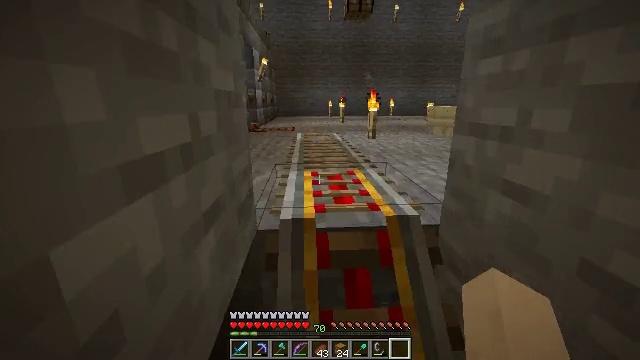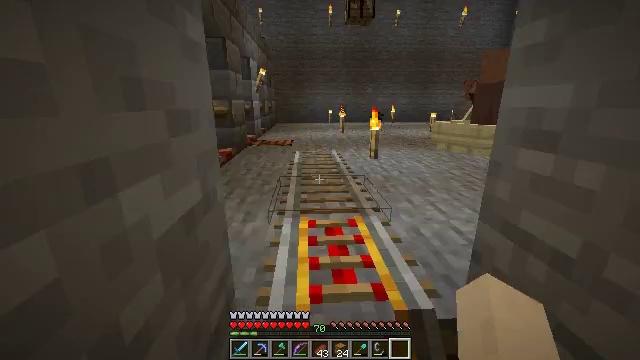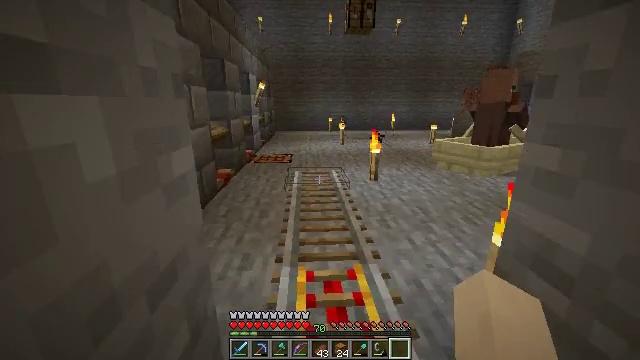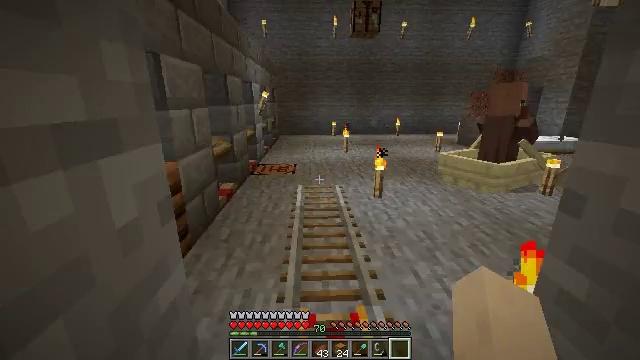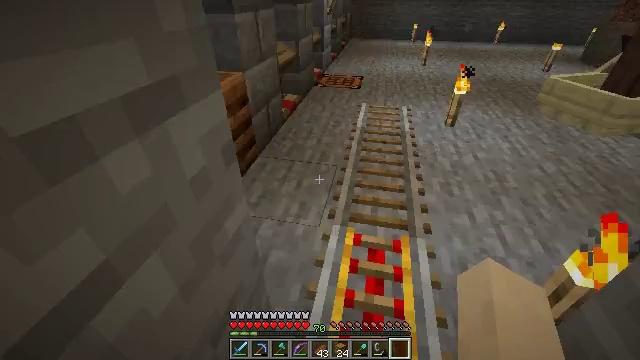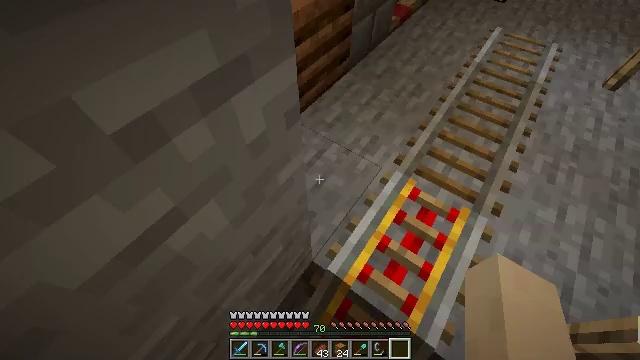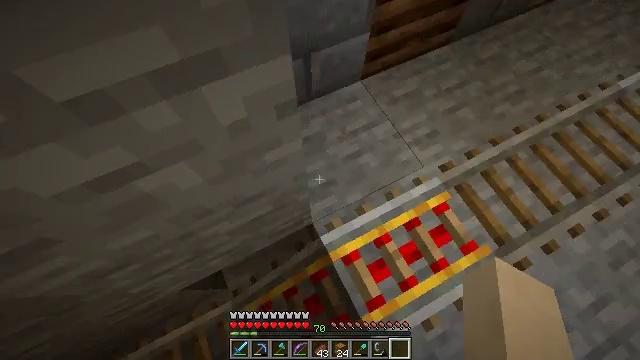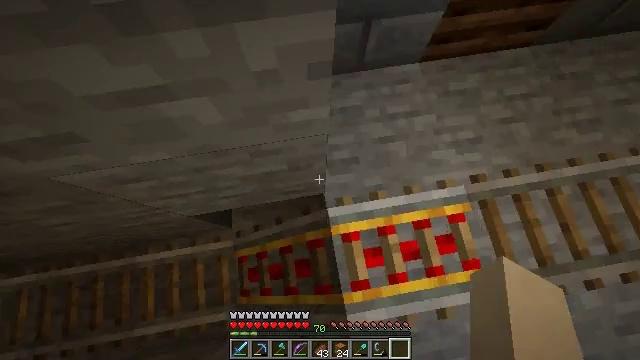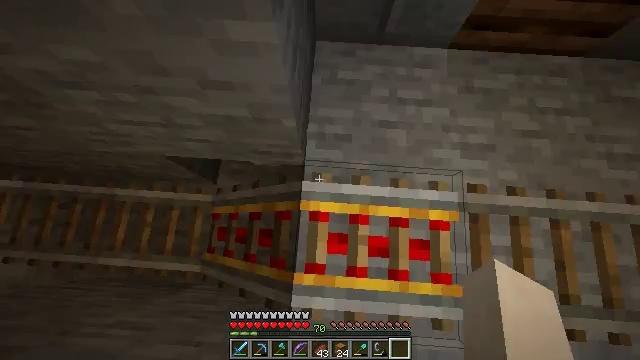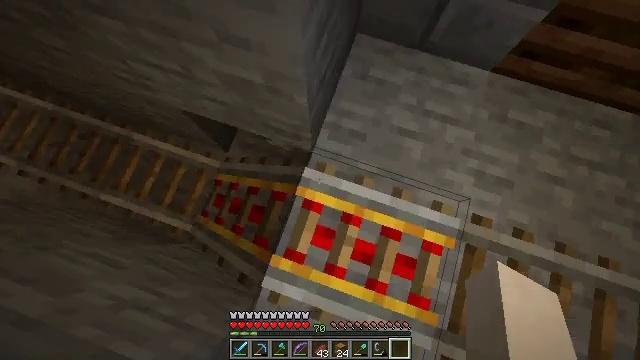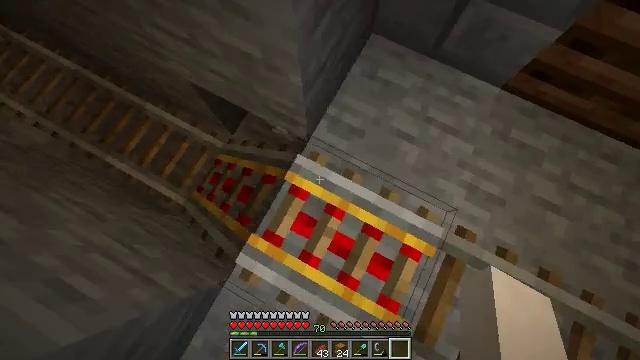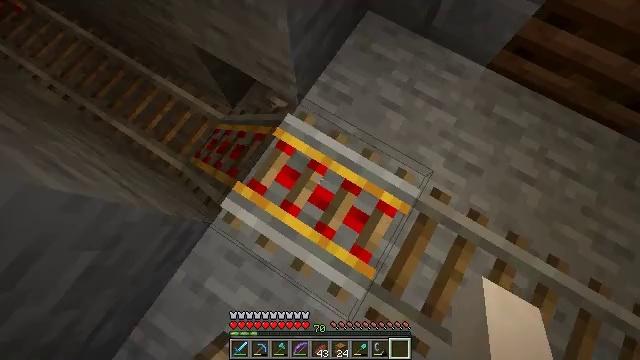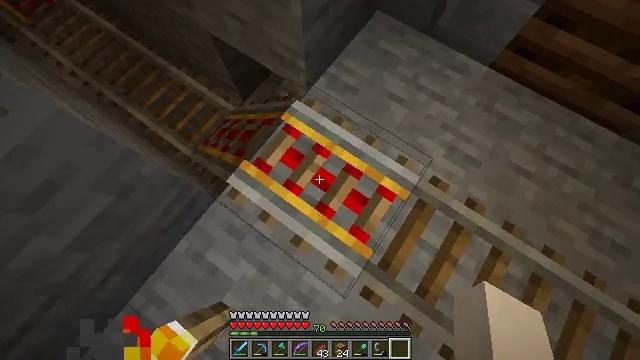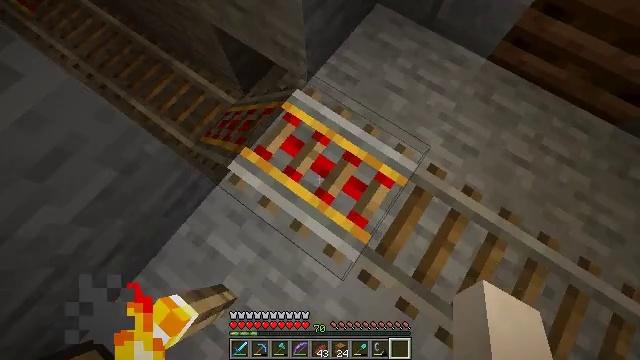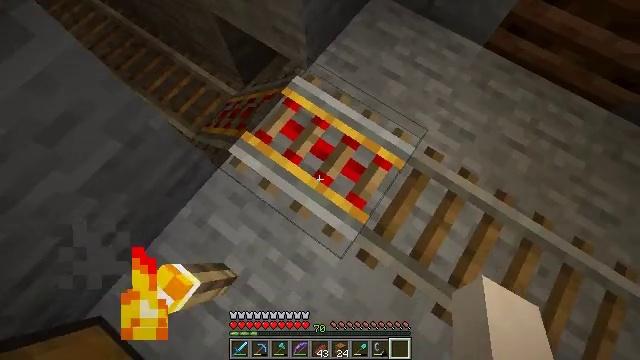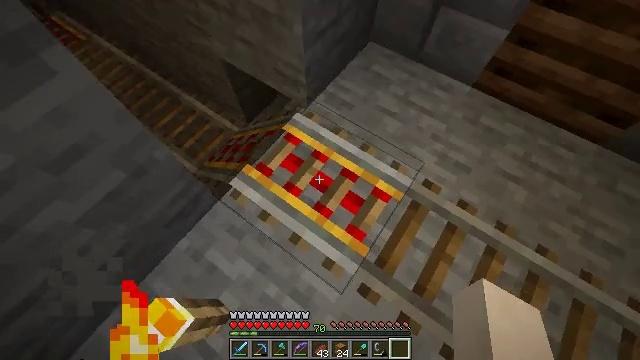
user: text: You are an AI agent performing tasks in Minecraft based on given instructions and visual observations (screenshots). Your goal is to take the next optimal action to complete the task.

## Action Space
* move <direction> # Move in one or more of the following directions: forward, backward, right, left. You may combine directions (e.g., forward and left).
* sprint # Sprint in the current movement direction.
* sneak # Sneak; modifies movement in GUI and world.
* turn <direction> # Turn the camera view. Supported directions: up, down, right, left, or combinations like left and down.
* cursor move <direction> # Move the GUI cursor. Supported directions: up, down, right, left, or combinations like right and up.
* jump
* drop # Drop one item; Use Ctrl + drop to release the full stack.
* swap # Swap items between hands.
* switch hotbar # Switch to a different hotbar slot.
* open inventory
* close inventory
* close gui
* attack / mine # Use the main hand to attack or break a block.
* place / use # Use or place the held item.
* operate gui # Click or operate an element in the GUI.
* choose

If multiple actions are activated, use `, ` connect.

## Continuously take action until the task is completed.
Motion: motion action
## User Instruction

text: Break the chest to retrieve items inside.
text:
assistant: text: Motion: move forward, jump
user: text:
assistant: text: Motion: move forward, jump
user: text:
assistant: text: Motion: move forward, jump
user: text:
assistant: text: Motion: move forward and move right, turn left and down, jump
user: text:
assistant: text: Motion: move forward and move right, turn left and down
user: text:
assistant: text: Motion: move right, turn left and down
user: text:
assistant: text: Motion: move back and move right, turn left and down
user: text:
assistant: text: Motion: move back and move right, turn left and down
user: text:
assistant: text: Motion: move back and move right, turn left
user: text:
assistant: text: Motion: move back, turn left and up
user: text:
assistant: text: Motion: move back, turn left and up
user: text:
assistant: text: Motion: move back, turn left and up
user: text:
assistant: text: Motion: no_op
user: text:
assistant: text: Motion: no_op
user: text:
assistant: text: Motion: turn up
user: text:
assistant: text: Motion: turn right and up
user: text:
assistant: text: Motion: turn right and up
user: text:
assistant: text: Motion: move right, turn right and up
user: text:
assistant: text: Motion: move forward and move right, turn right and up
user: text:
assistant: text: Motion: move forward and move right, turn right and up
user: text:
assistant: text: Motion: move forward and move right, turn right and down
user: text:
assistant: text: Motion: move forward and move right, turn right and down
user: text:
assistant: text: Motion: move forward and move right, turn right and up
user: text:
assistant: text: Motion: move forward, turn right and up
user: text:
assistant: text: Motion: move forward, turn right and up
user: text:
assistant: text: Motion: move forward, turn right
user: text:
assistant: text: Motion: move forward, turn right and down
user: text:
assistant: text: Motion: move forward, turn right and down
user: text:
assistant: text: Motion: move forward, turn right and down
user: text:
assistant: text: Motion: move forward, turn right and down